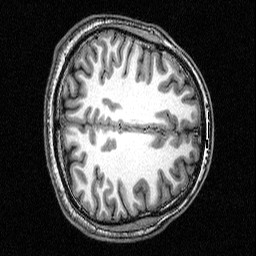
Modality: T1w
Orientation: axial
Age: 20
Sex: male
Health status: healthy
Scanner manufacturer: siemens
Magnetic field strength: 3 T
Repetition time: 2.5 s
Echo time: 0.00393 s